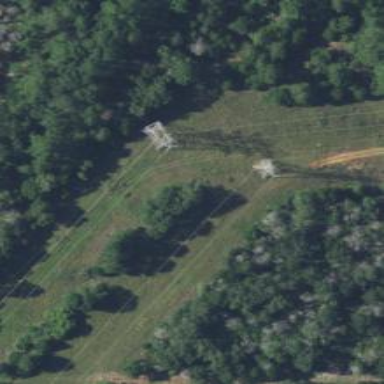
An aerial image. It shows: Power tower.